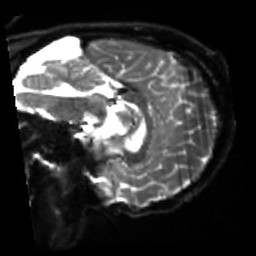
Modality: sbref
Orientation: sagittal
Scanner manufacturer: siemens
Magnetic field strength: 3 T
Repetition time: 4 s
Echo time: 0.0594 s